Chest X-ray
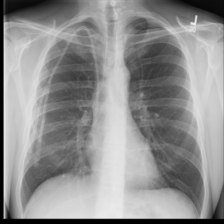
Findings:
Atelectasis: negative
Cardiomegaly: negative
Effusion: negative
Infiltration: positive
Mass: negative
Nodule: negative
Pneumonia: negative
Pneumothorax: negative
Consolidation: negative
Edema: negative
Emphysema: negative
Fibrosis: negative
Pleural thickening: negative
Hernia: negative